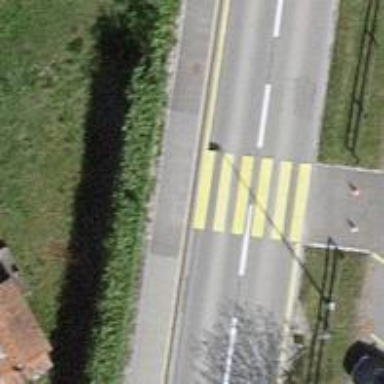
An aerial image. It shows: Marked road crossing.